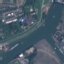
Land use / land cover: River